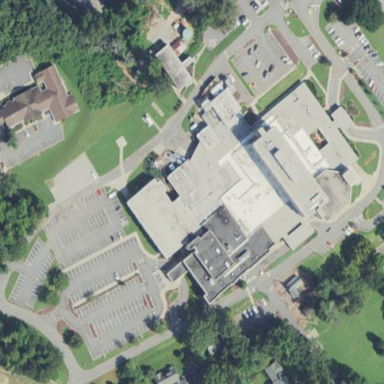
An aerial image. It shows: Healthcare facility identified as hospital.